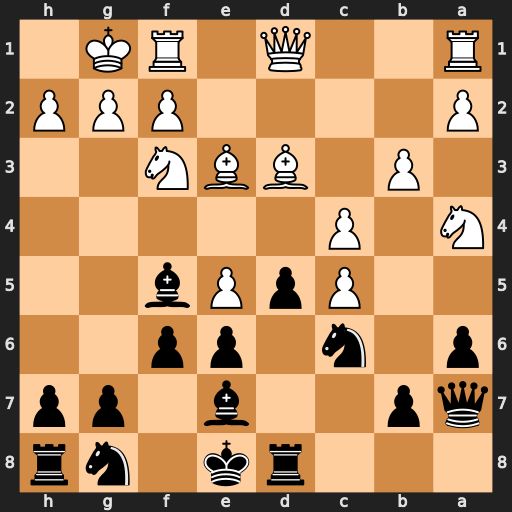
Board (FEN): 3rk1nr/qp2b1pp/p1n1pp2/2PpPb2/N1P5/1P1BBN2/P4PPP/R2Q1RK1
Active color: b
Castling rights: k
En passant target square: -
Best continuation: dxc4 Bxf5 Rxd1 Raxd1 exf5